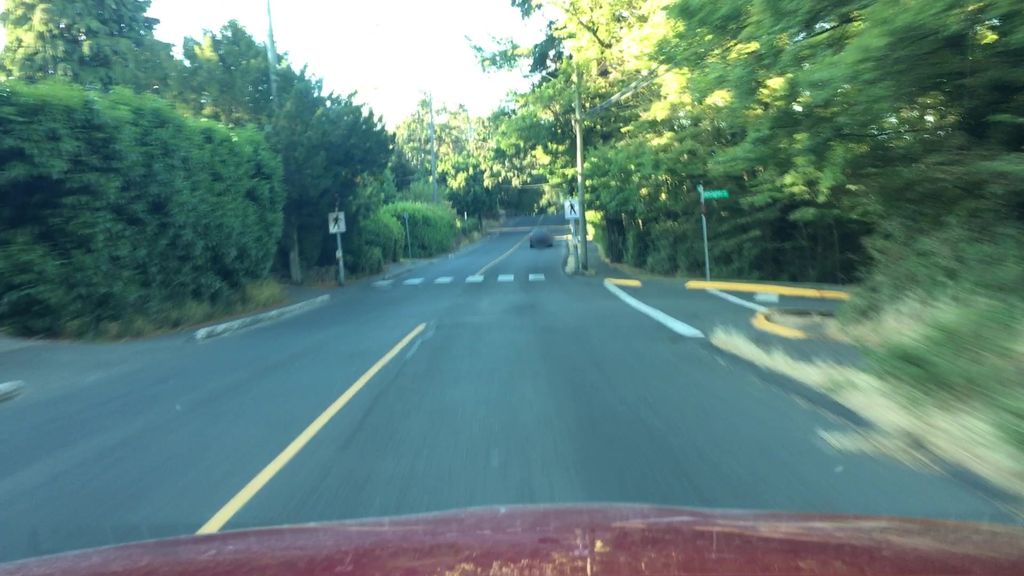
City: victoria